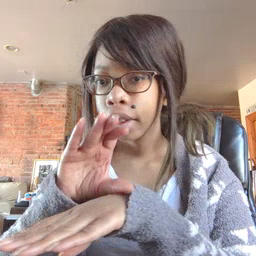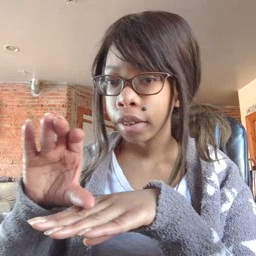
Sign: chocolate